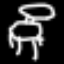
Label: chair